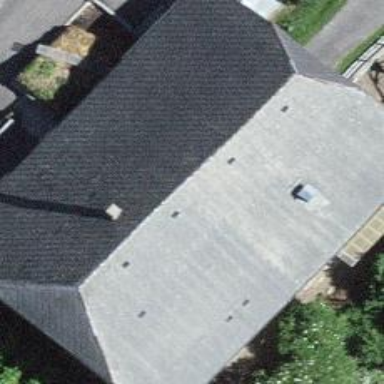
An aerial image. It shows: Farm building.